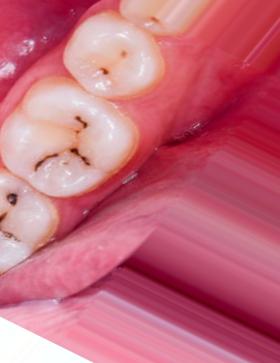
Condition: Caries